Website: lowes
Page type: customer-info-address
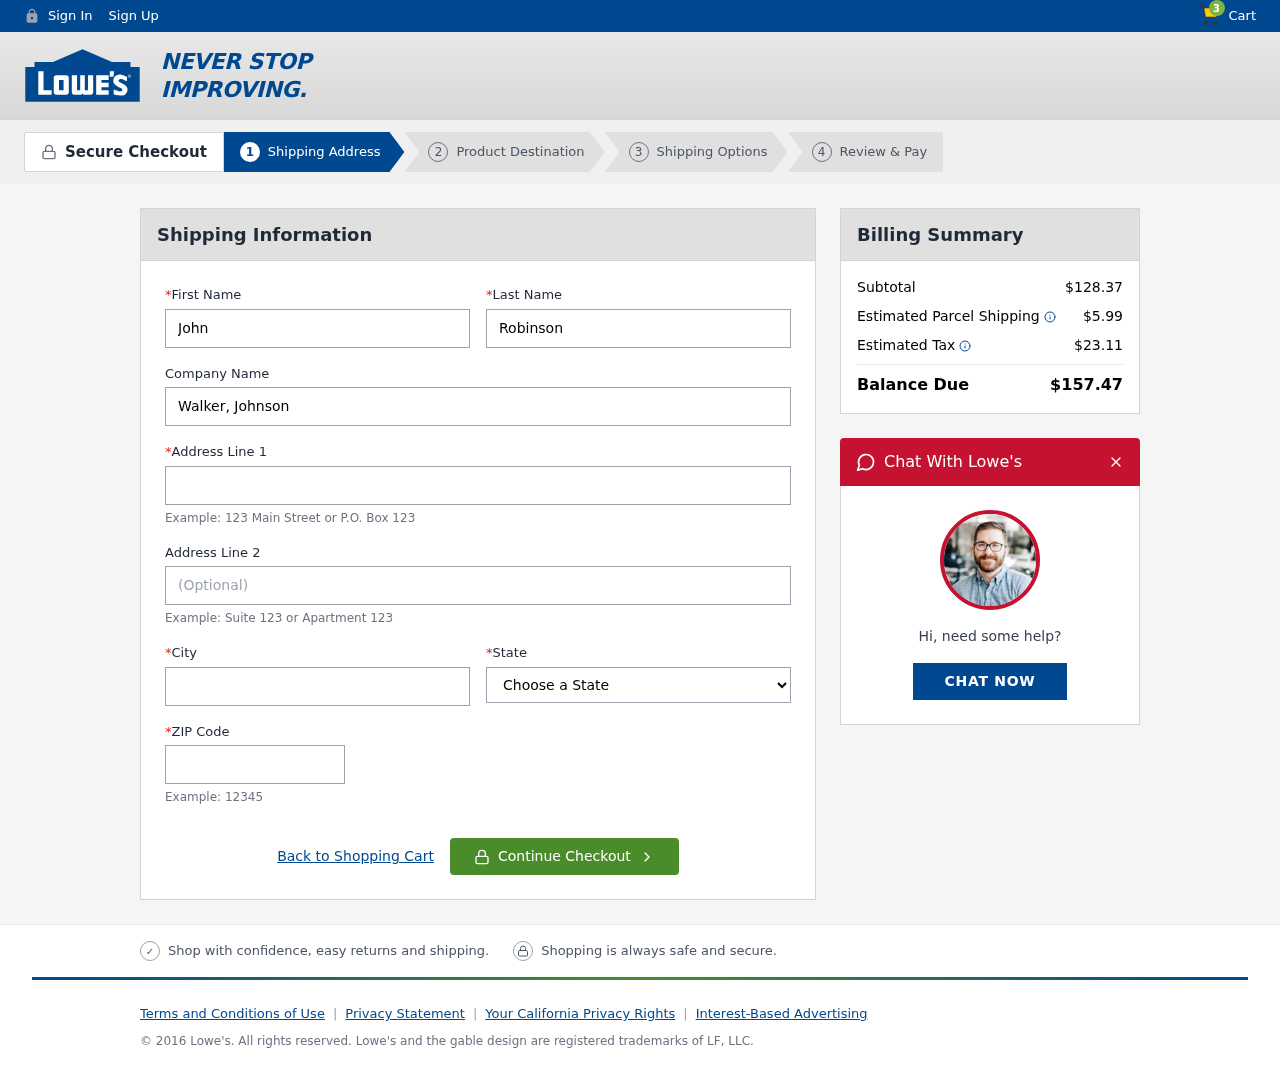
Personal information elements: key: PII_CITY
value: Lake Stephanie
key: PII_COMPANY
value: Walker, Johnson and Buckley
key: PII_FIRSTNAME
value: John
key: PII_LASTNAME
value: Robinson
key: PII_POSTCODE
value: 78332
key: PII_STATE
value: Massachusetts
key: PII_STREET
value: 670 Meyer Unions
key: PII_STREET2
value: Apt. 347
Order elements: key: ORDER_NUM_ITEMS
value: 3
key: ORDER_SUBTOTAL
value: $128.37
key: ORDER_SHIPPING_COST
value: $5.99
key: ORDER_TAX
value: $23.11
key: ORDER_TOTAL
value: $157.47